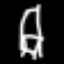
Label: chair